Question: I was looking for a custom image grid and found <URL> that had a really sweet component in an answer.
I downloaded the code and after some fiddling, I managed to get it to compile in DXE2. It looks really cool, but I can't get either scrollbar to show up. I also can't figure out how to dynamically control the images displayed. Or how to update the grid based on keyboard events.
Also, to get it to compile I had to remove the GR32 references; the library I downloaded had too many incompatibilities with DXE2 for me to resolve.
Any help would be greatly appreciated. This really looks like a killer component.
### Update from Bill:
Here is a screenshot of incorrect thumbnail painting. I can not get the thumbnails to look like the screenshot from the <URL>.

If the thumbnails were painted at the same XY as the rects painted in the first pass they would look much better. Any idea on what is going on?
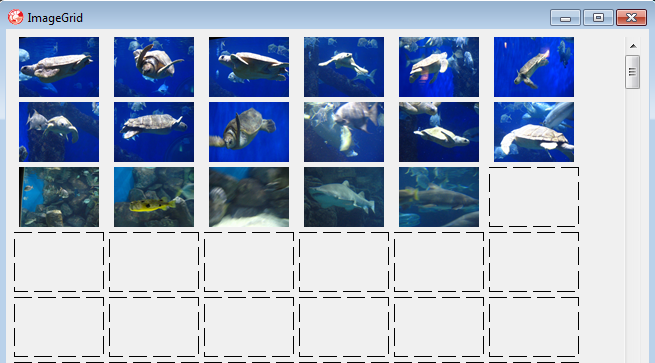
Answer: > ... but I can't get either scrollbar to show up.
Well, there is no horizontal scrollbar. There is the property 'ColWidth' that controls how much images are drawn in one row, depending on the control's width. You might update 'ColWidth' in an 'OnResize' event handler due to anchor settings, for example.
The vertical scroll bar appears automatically when not all images (incl. spacing) fit in the clientrect. The images are drawn on a 'TPaintBox' and that paint box' size is updated as soon as the image count changes:
'''
procedure TImageGrid.RearrangeImages;
begin
...
FPainter.Height := Max(ClientHeight,
FRowCount * (FRowHeight + FImageSpacing) - FImageSpacing);
'''
The component inherites from 'TScrollingWinControl', so the scroll bar should modify accordingly. If not, then Bill has a workaround found as commented:
'''
VertScrollBar.Range := FRowCount * (FRowHeight + FImageSpacing) - FImageSpacing;
'''
I understand this obviously also works, but I really wonder why the scroll bar's range should be modified manually. Here in D7 I have no problem with a hidden vertical scroll bar.
> ... I also can't figure out how to dynamically control the images displayed. ...
The most easy way to fill the component is by assigning the 'Folder' property to a path with images. Only the images with the file formats in the 'FileFormats' property will be loaded. To specify the images manually (e.g. to combine multiple folders), use the 'FileNames' property. When the 'Folder' property is set, then the 'FileNames' property is updated accordingly, but those file names are not stored in the DFM. When you change the file names (e.g. you delete one from the folder), then the 'Folder' property is cleared and the component uses the 'FileNames' property instead.
> ... Or how to update the grid based on keyboard events. ...
The only keystrokes currently implemented are Up, Down, PageUp, PageDown, Home and End which all scroll the control. What more key actions do you wish? It's a viewer.
> Here is a screenshot of incorrect thumbnail painting. I can not get the thumbnails to look like the screenshot from the component in question. ... If the thumbnails were painted at the same XY as the rects painted in the first pass they would look much better.
While loading the images, a temporary rect is drawn with size 'ColWidth' * 'RowHeight'. All images are stretchdrawn within that size, so adjust your ratio of these properties to make the spacing equal everywhere. Note that you can also influence appearance with the 'ImageHorzAlign' and 'ImageVertAlign' properties.
## Update:
The component you refer to is recently completely rewritten, and some of the answers above are outdated.
It now has a 'Propertional' property that defaults to 'True', but when set 'False', it will stretch up the thumbs to whatever cell size you have set, independent from the original image sizes. Small images could remain narow though, unless you set the new 'Stretch' property to 'True'.
It now distinguishes between 'RowHeight' and 'CellHeight', and 'ColWidth' and 'CellWidth'. The difference between both is 'CellSpacing'.
The component does not descend from 'TScrollingWinControl' anymore, but from 'TCustomControl' and only the vertical scroll bar is added.